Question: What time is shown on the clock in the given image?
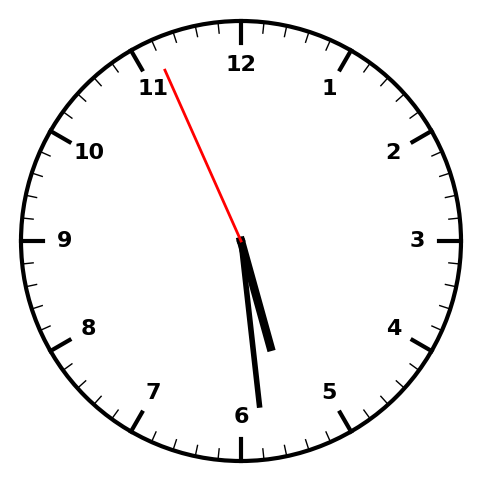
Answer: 05:28:56